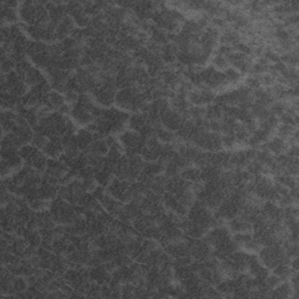
Label: frost